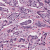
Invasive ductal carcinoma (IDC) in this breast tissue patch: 1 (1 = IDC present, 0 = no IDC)